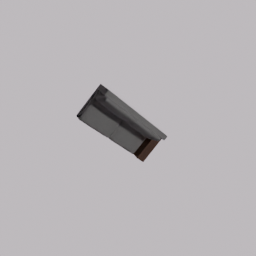
Label: furniture